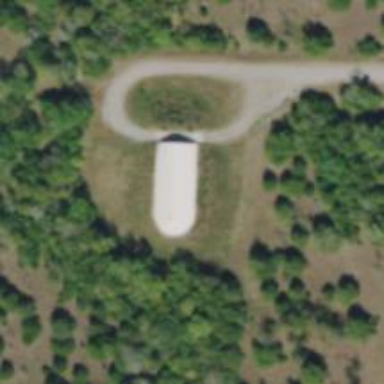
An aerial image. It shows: Military bunker for protection and defense.